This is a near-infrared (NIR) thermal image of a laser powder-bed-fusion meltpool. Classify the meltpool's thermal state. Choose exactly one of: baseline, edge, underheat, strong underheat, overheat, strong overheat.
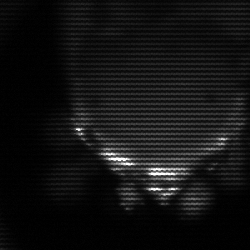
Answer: edge